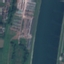
Land use / land cover class: River